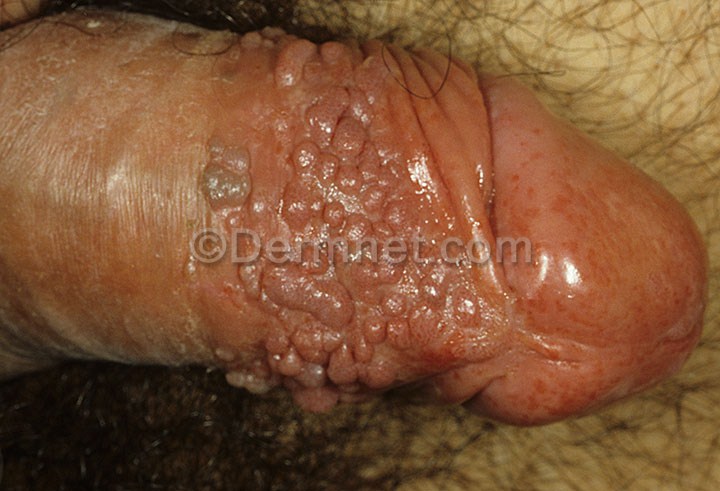
Disease: Herpes HPV and other STDs Photos